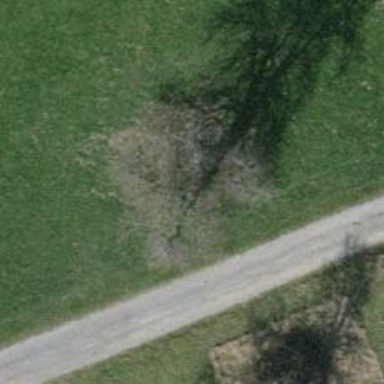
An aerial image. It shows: Single tag "natural: tree."